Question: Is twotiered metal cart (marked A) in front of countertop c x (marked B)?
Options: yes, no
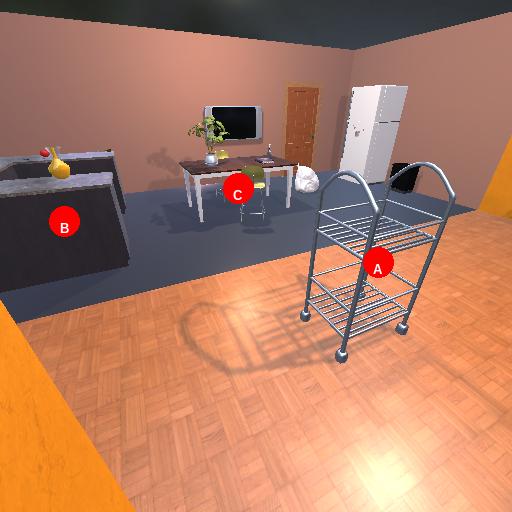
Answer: yes